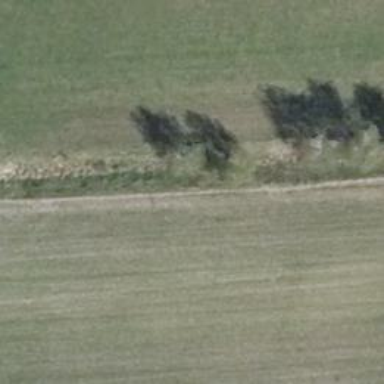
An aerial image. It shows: Row of deciduous broadleaved trees.